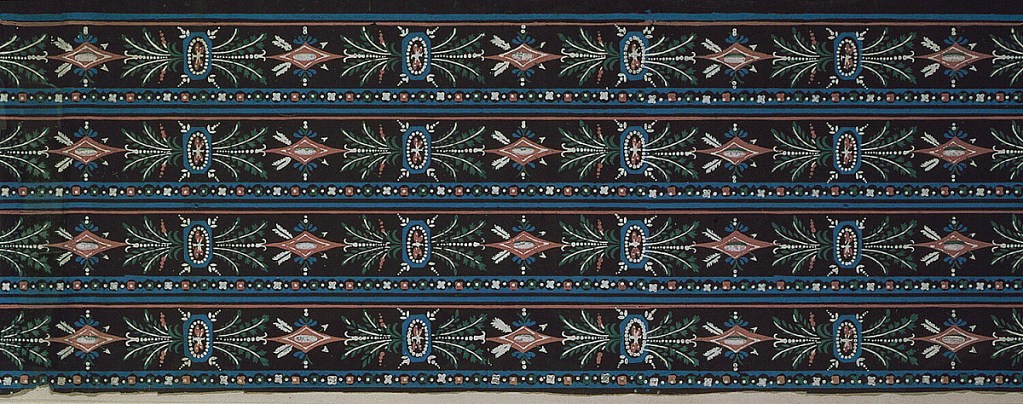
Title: Border
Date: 1800–1830
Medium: Block-printed on handmade paper
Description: Four bands of a border design printed across the width. Each band consists of a wide central strip containing dragonflies framed by octagonal, beaded shapes with attached sprays of foliage alternating with lozenges pierced by two arrows. Above this strip is a band of simple floral motifs (quatrefoil) alternating with diamonds, all these punctuated by a center dot. Below the wide central strip are two narrow stripes. Printed in blue, mauve, green and white on a black ground.
H# 515